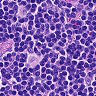
Metastatic tissue present: no